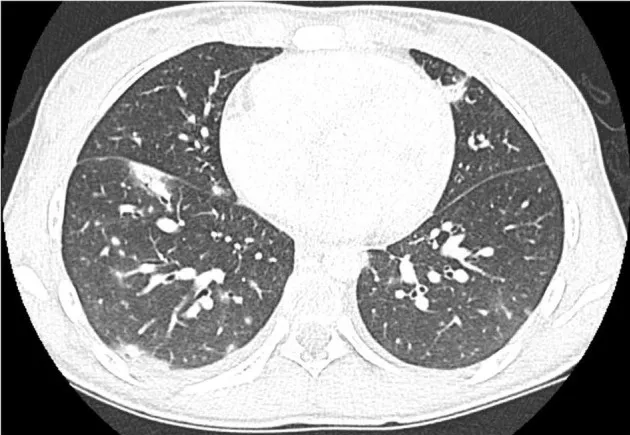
Chest CT at diagnosis of MIS-C showing multiple bilateral pulmonary nodules mainly localized in the basal segments.
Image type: radiology (ct)